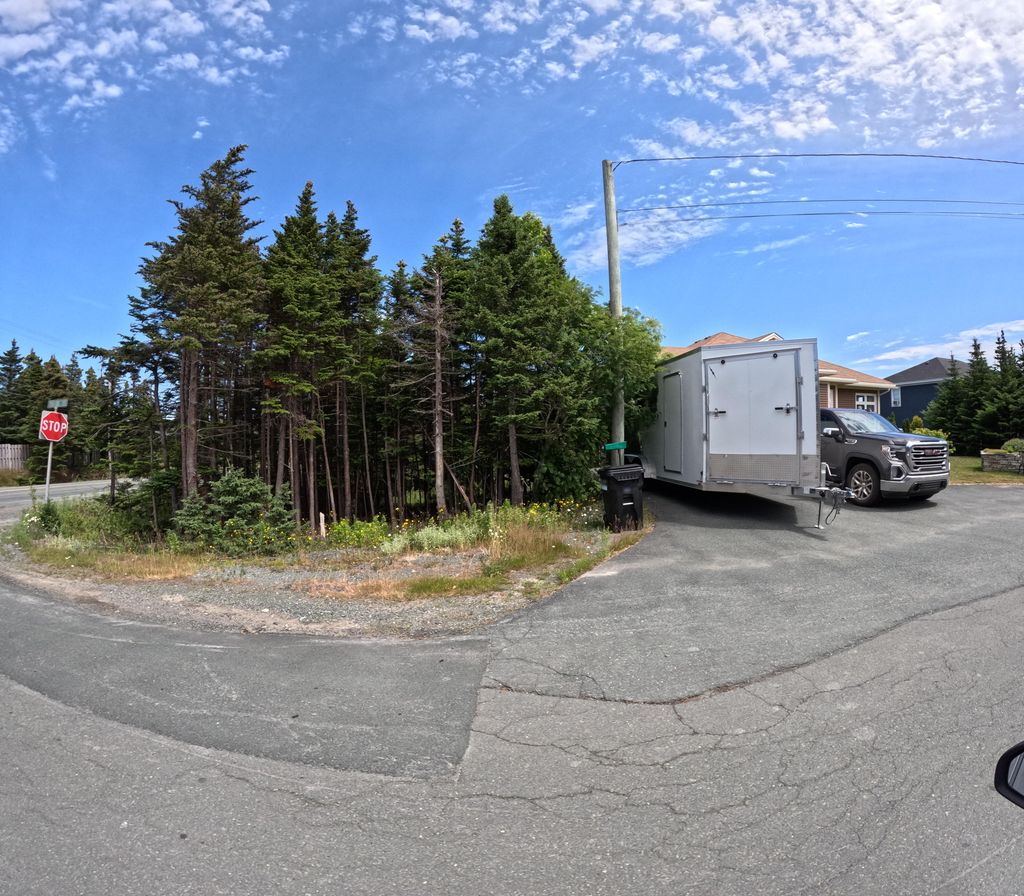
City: st_johns